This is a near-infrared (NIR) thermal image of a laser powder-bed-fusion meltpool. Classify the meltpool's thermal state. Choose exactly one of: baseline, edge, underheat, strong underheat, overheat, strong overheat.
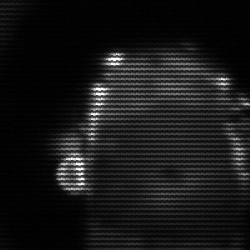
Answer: baseline